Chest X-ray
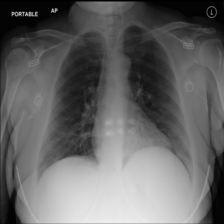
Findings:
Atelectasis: negative
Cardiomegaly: negative
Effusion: negative
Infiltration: negative
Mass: negative
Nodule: negative
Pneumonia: negative
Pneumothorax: negative
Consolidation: negative
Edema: negative
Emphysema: negative
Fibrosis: negative
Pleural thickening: negative
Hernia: negative